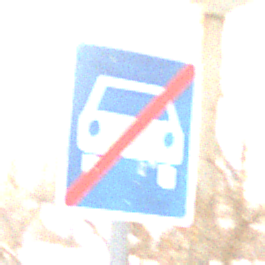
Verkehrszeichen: EndeKraftfahrstrasse
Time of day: MorningAfternoon
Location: Roofed (Suburban)
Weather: PartlyCloudy
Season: Winter
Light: Natural